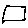
Label: square